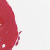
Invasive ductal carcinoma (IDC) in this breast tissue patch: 0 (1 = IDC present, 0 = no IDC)